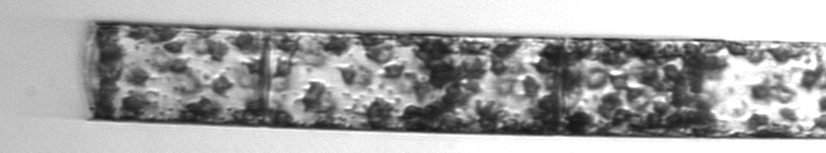
Label: Guinardia_flaccida